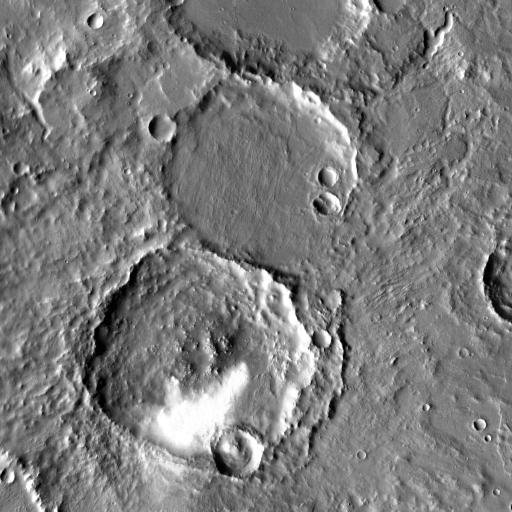
Crater classes present: Background, Other, Secondary